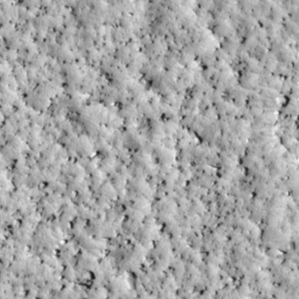
Label: non_frost